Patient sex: M
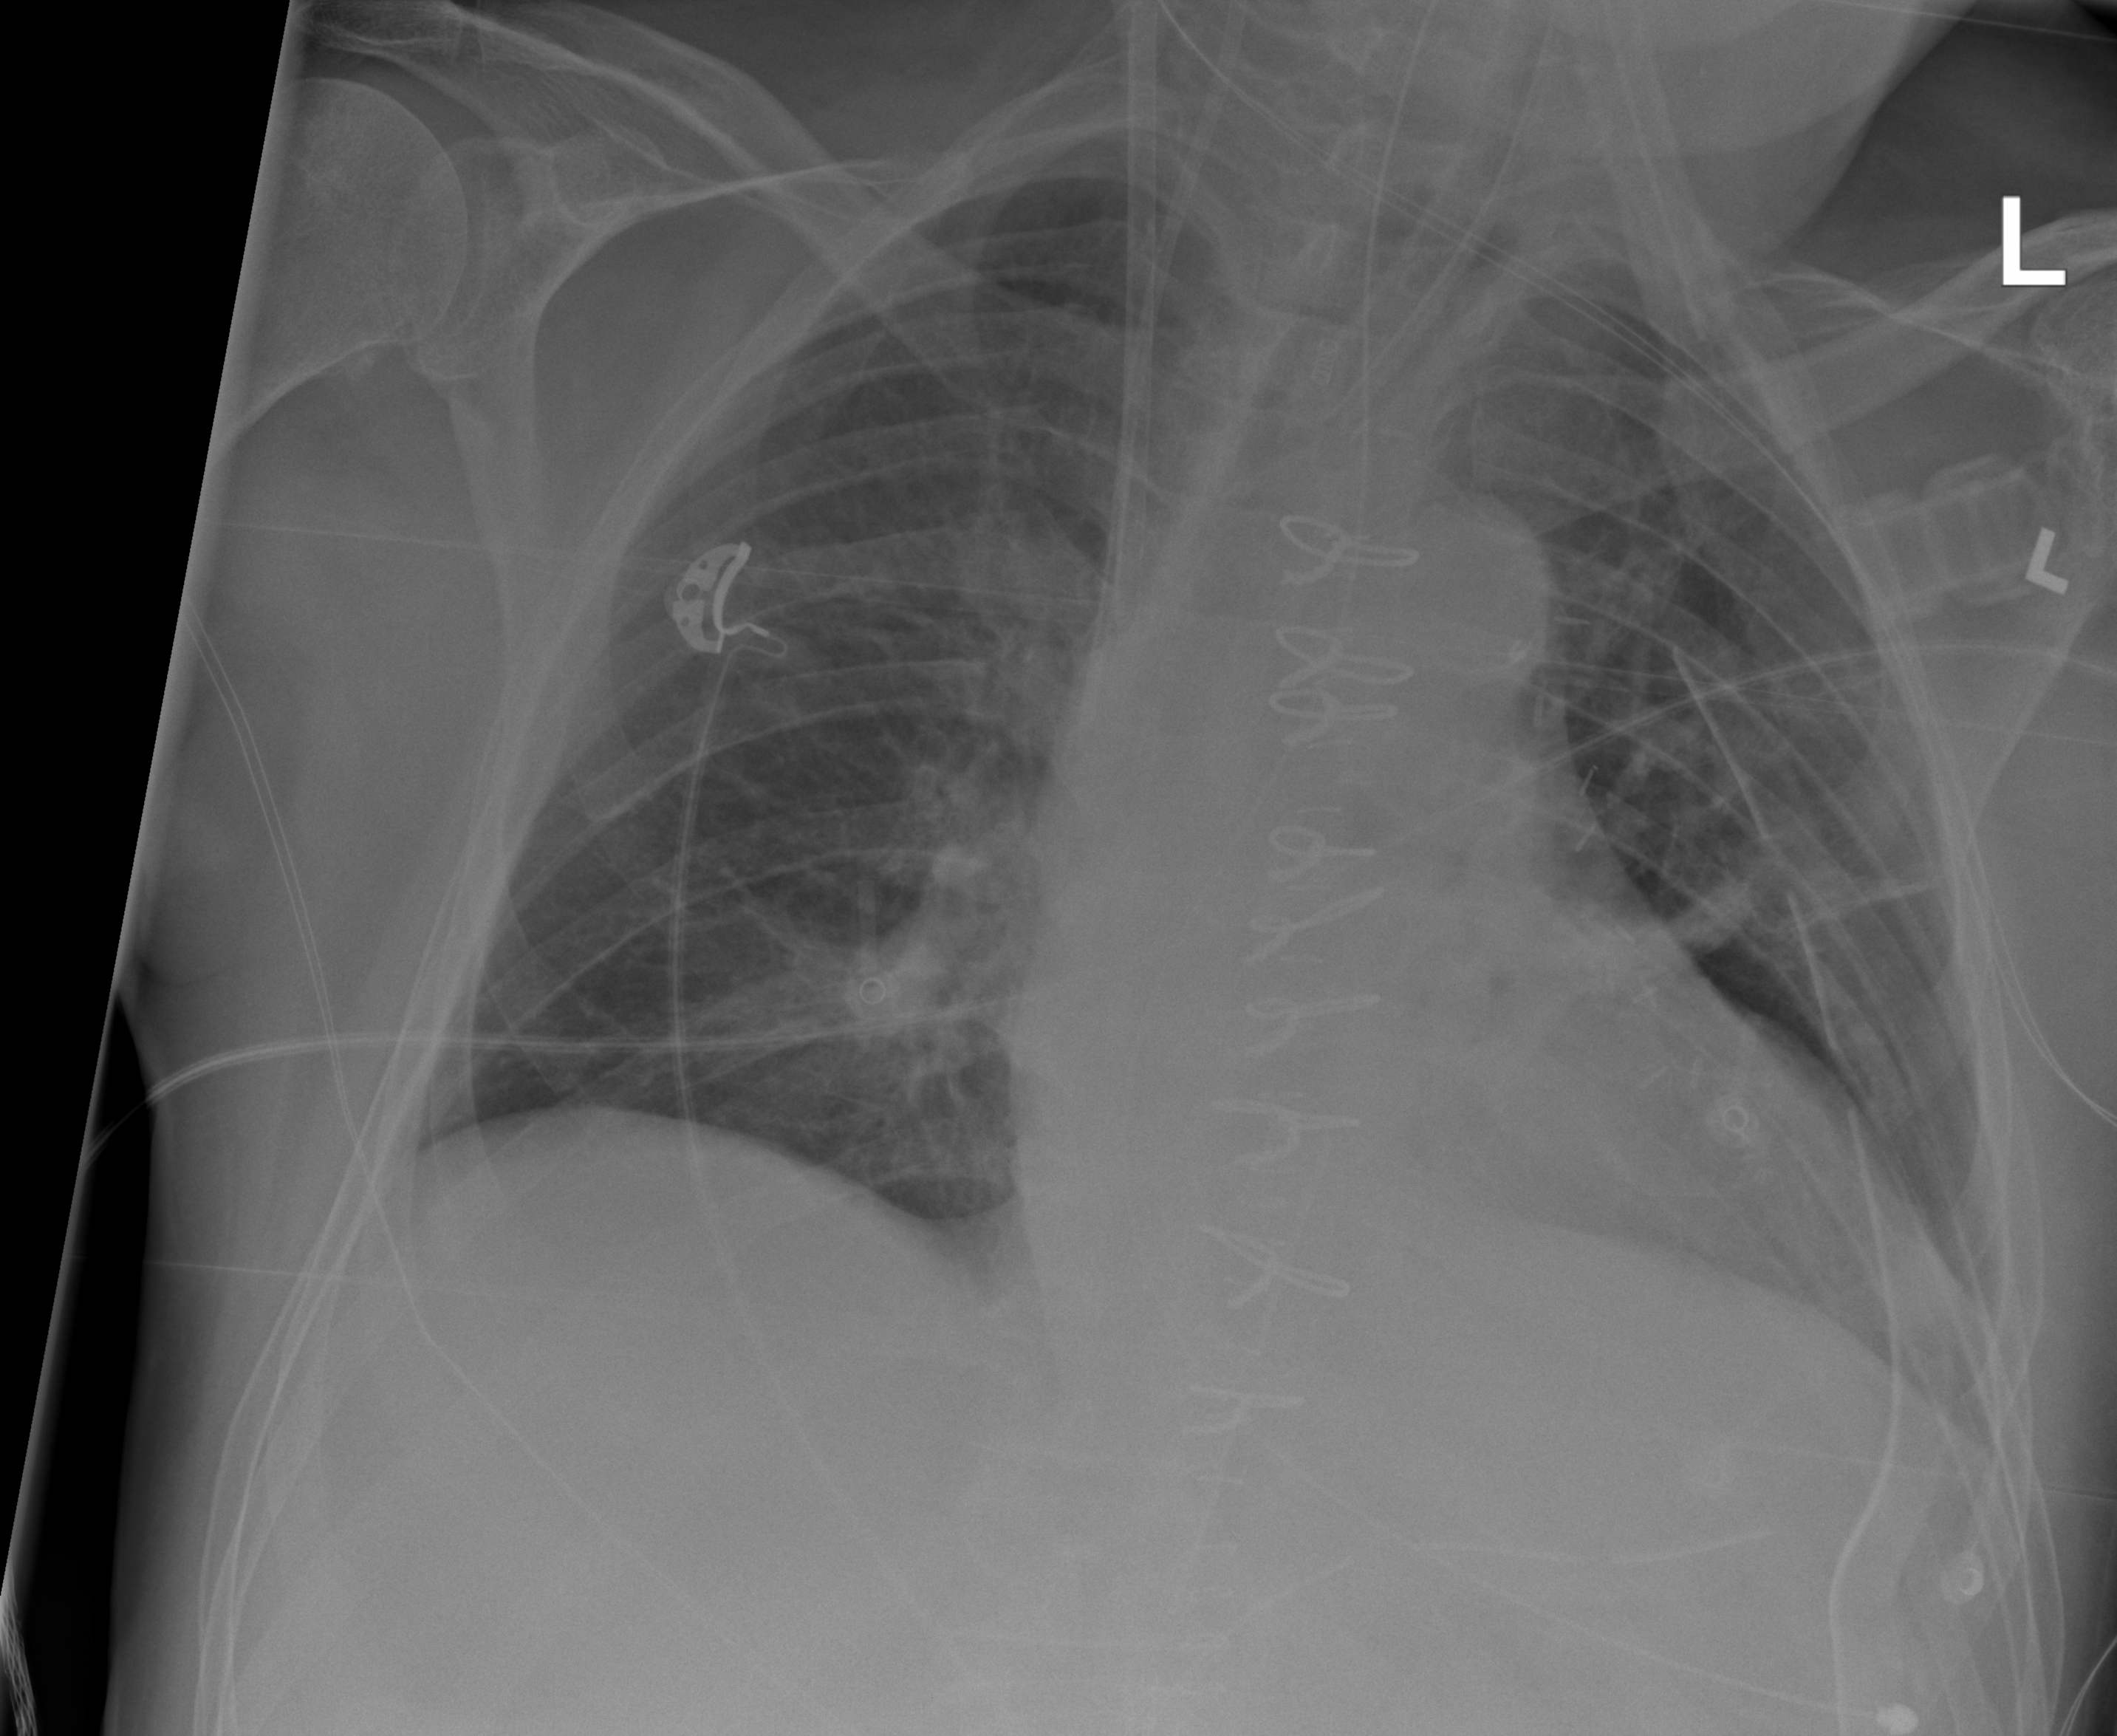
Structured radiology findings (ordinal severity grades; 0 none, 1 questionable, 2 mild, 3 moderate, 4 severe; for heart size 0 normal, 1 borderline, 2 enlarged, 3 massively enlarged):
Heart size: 2
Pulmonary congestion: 1
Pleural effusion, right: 0
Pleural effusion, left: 1
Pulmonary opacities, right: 1
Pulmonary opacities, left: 1
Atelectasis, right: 2
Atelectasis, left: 1